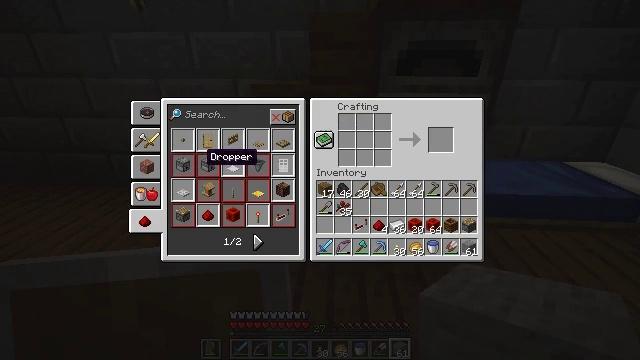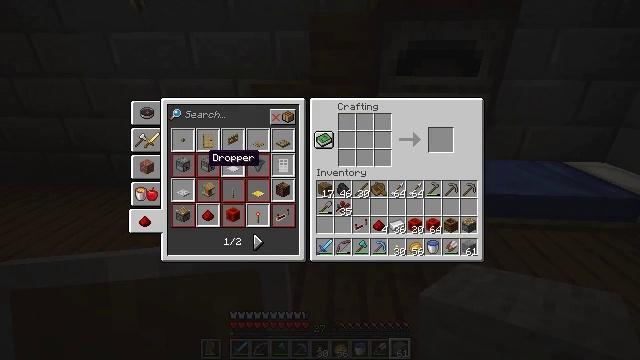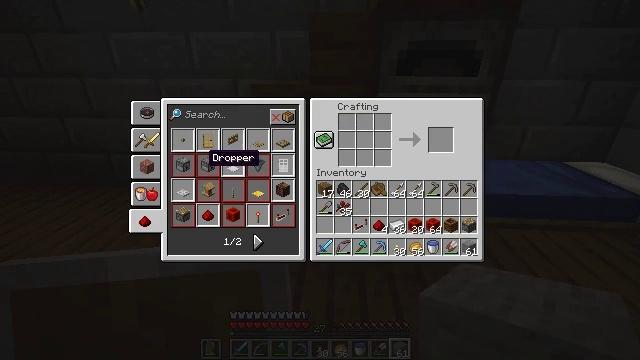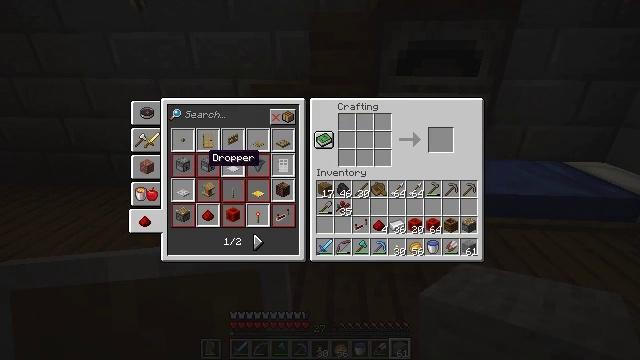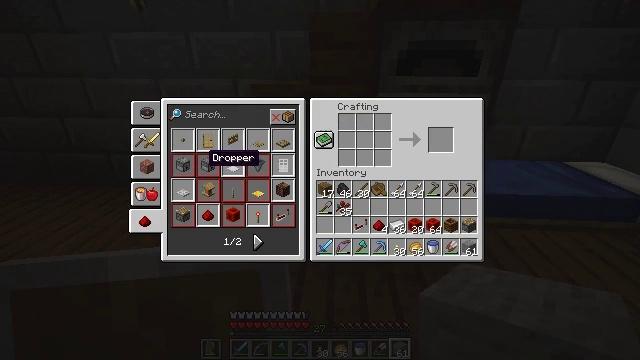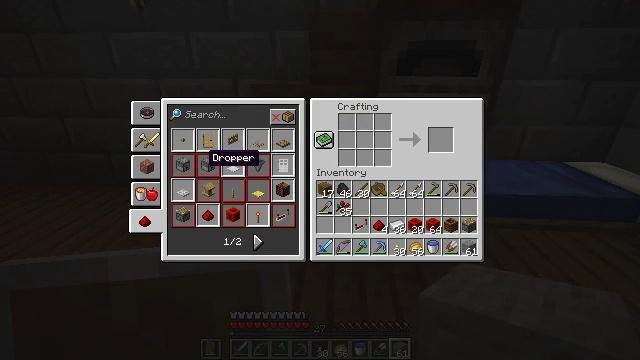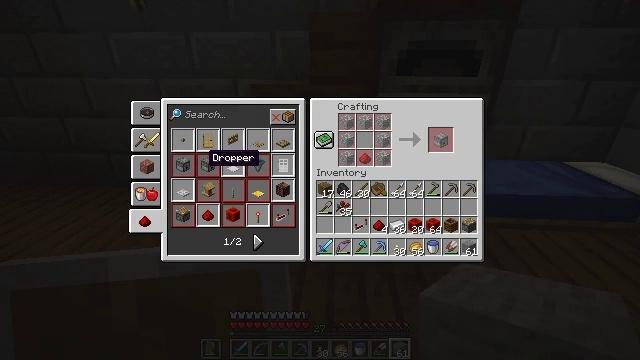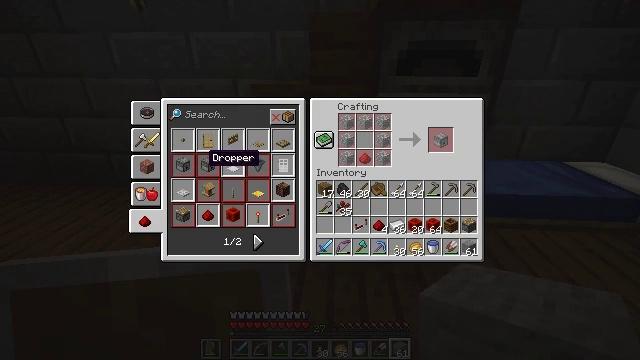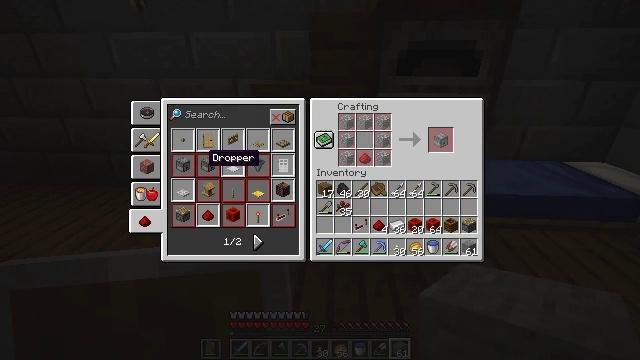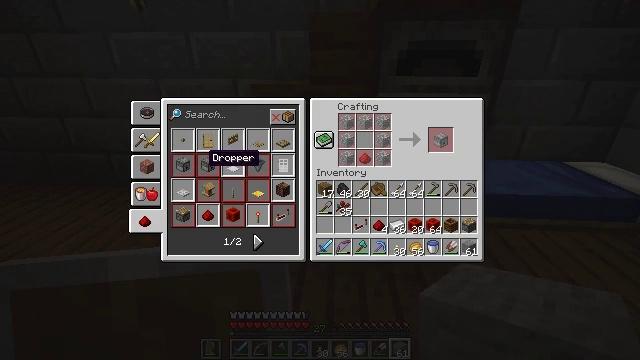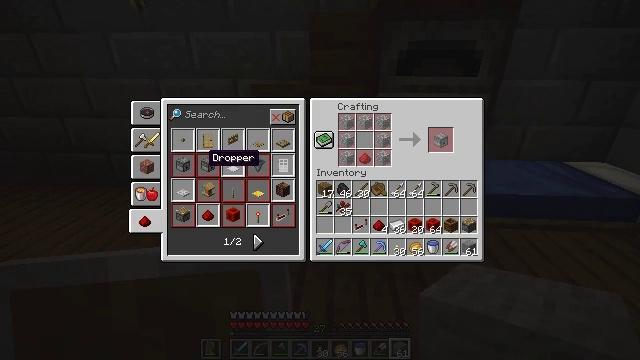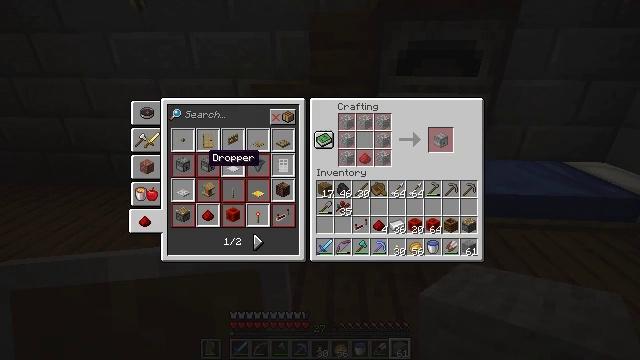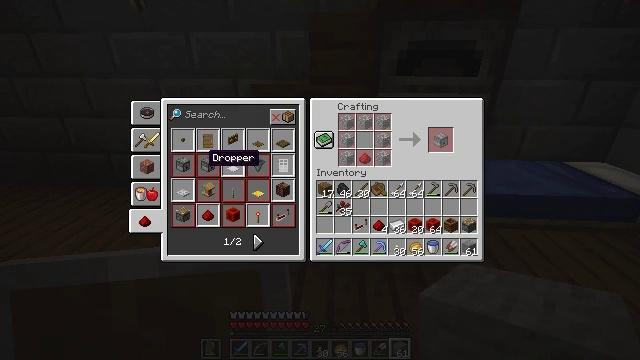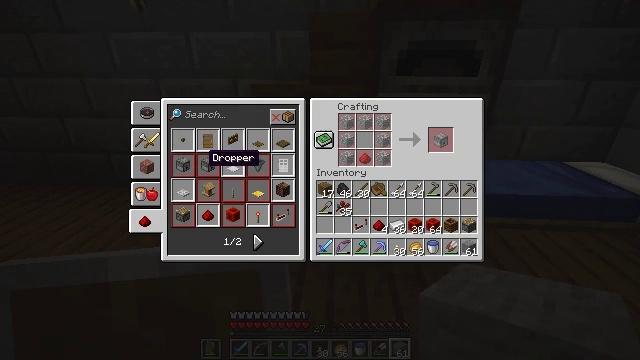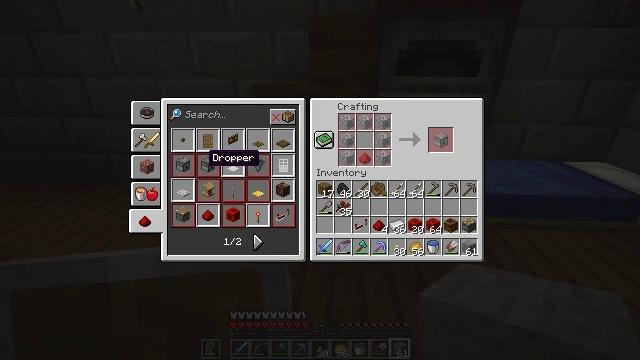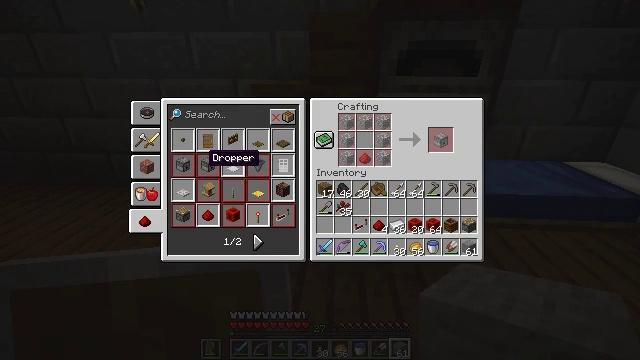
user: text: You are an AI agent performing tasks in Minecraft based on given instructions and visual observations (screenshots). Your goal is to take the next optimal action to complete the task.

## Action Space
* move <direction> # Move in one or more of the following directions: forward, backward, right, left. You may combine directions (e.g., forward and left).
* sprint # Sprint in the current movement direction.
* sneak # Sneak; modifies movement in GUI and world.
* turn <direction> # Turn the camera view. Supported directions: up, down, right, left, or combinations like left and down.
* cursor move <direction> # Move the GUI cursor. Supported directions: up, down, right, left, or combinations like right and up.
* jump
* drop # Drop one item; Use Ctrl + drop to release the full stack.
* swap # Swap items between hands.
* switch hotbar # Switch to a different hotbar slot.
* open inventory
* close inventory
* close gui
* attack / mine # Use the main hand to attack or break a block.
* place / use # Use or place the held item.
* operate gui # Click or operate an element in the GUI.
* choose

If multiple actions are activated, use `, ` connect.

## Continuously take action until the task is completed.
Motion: motion action
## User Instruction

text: Retrieve the barrel for inventory use.
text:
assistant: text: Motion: operate gui
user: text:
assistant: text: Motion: operate gui
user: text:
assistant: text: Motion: operate gui
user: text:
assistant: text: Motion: no_op
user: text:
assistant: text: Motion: no_op
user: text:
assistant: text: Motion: no_op
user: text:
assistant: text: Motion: no_op
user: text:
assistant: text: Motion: no_op
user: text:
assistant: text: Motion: no_op
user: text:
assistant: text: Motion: no_op
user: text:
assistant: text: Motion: no_op
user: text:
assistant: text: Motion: no_op
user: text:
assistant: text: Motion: no_op
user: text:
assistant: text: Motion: no_op
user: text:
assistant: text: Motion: no_op
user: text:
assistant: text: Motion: no_op
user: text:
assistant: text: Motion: no_op
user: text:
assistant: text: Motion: no_op
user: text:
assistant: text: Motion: no_op
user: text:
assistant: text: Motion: cursor move right
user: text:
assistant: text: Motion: no_op
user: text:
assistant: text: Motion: no_op
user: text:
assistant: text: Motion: no_op
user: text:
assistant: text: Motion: no_op
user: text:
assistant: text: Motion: no_op
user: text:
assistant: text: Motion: no_op
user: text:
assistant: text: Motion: no_op
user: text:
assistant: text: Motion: no_op
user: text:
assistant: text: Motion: no_op
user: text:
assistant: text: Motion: no_op